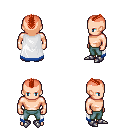
a pixel art fantasy rpg character, male body template, human, light skin, white trimmed cape, teal pants, red short mohawk hairstyle, metal boots, four views (front, back, left, right), 2x2 character sprite sheet, small pixel art, hard edges, no anti-aliasing